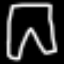
Label: pants